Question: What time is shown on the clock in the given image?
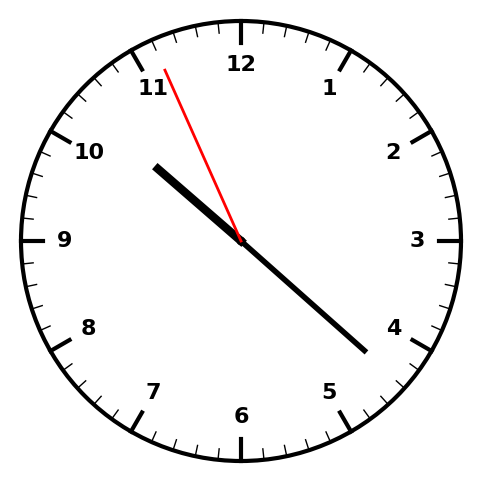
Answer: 10:21:56